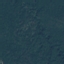
Land use / land cover: Forest